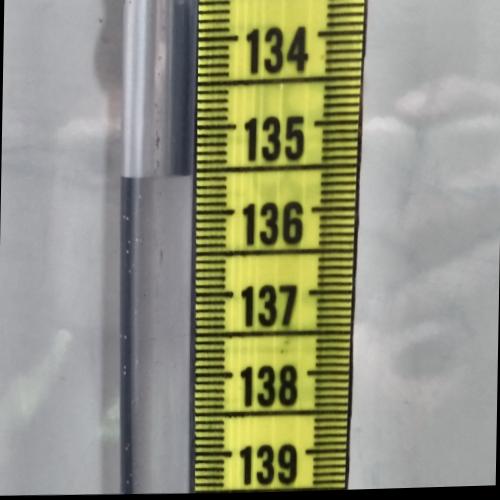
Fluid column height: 135.6 cm